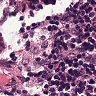
Metastatic tissue present: no